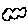
Label: cloud